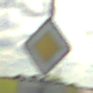
Verkehrszeichen: Vorfahrtsstrasse
Zusatzzeichen unten: VerlaufVorfahrtsstrasse8
Umgebung: Outdoor, RoadRail
Tageszeit: Midday
Wetter: PartlyCloudy
Licht: Natural
Jahreszeit: NotSpecified
Kontrast: HighContrast